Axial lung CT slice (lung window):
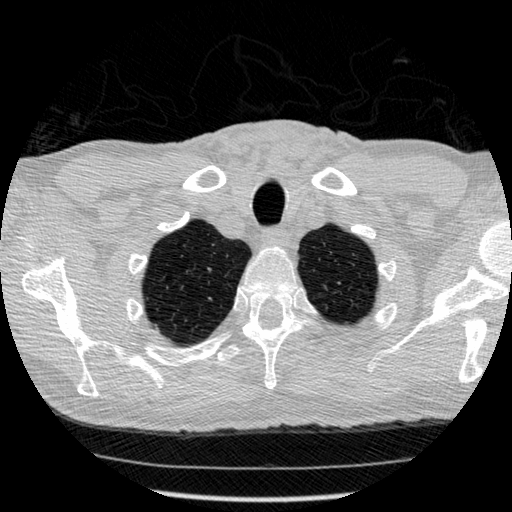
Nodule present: no